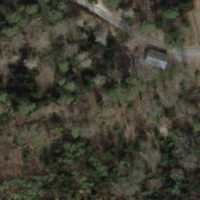
EUNIS habitat code: 41
Species observed at this site:
Prunus padus